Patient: sex M, age 49
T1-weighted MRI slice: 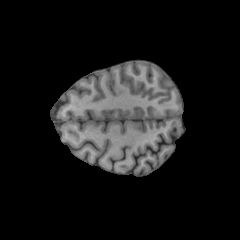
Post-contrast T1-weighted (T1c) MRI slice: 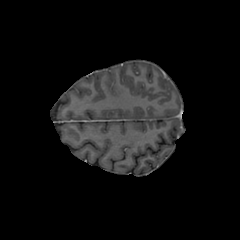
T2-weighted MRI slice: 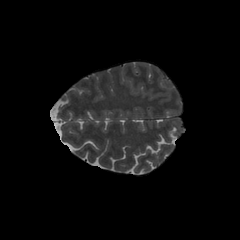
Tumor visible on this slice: no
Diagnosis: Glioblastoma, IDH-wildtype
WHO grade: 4